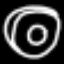
Label: donut